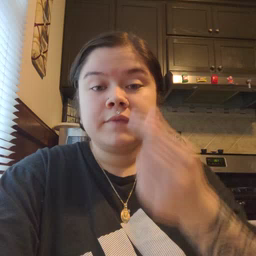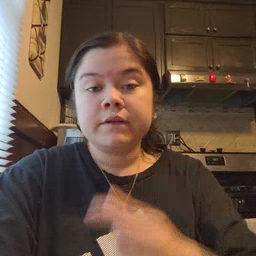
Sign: stay